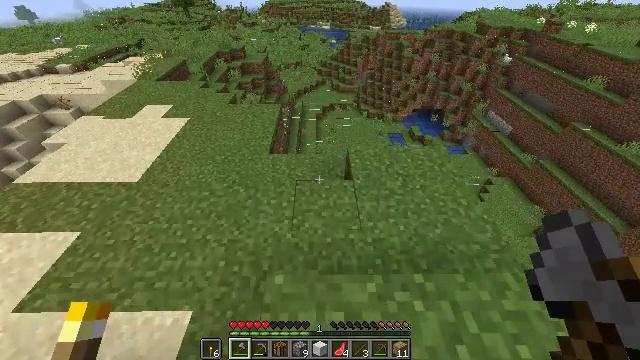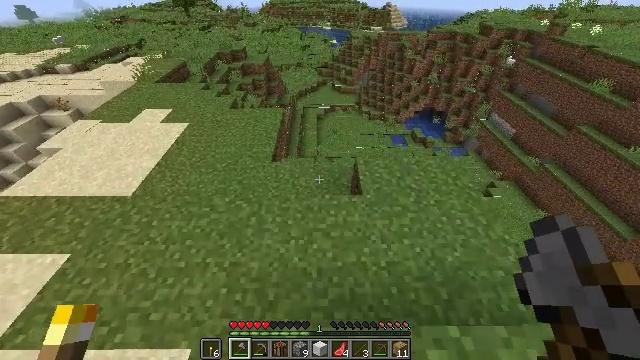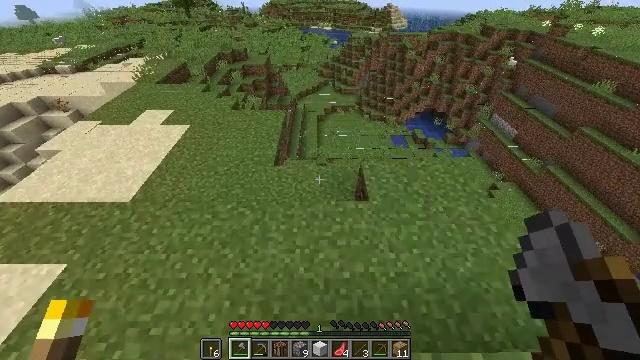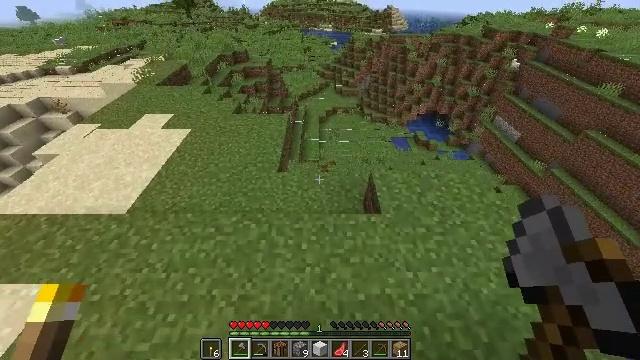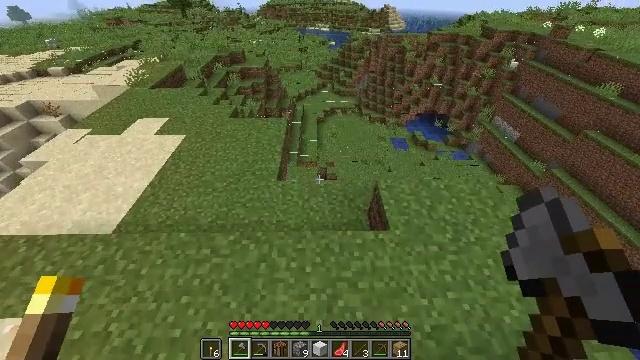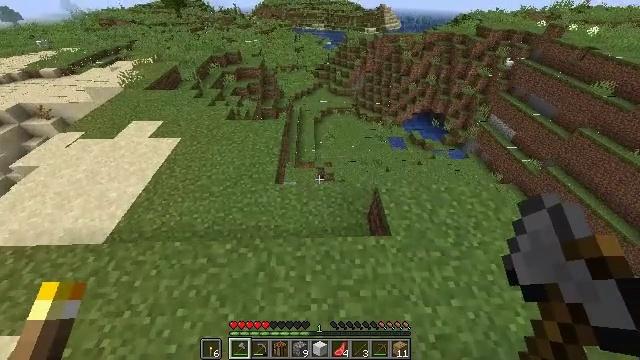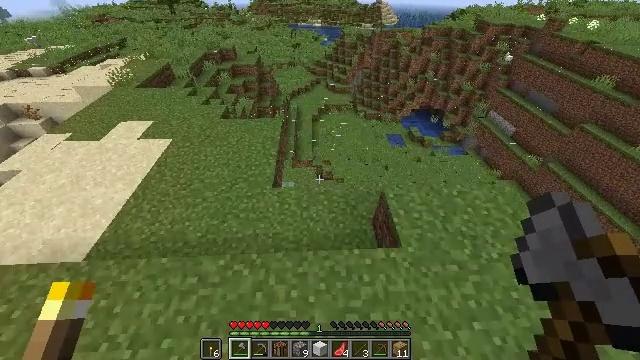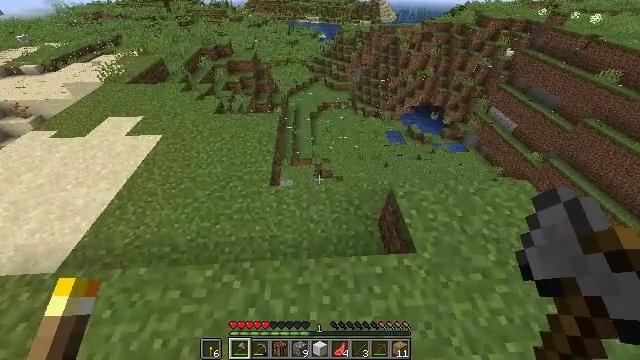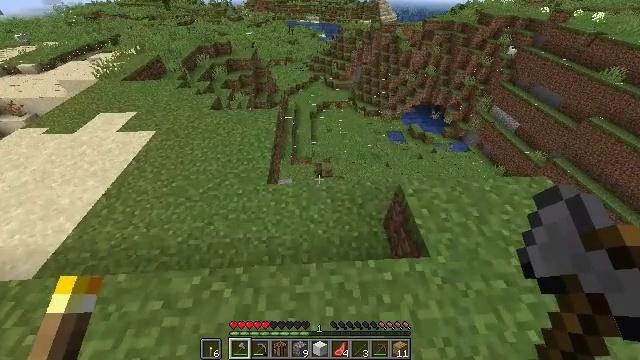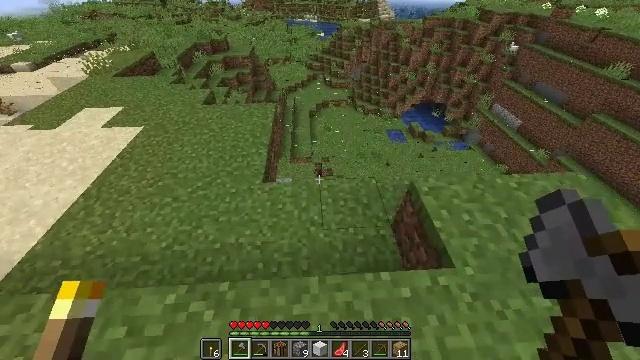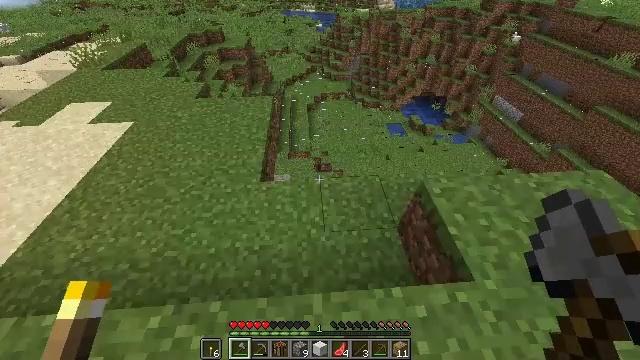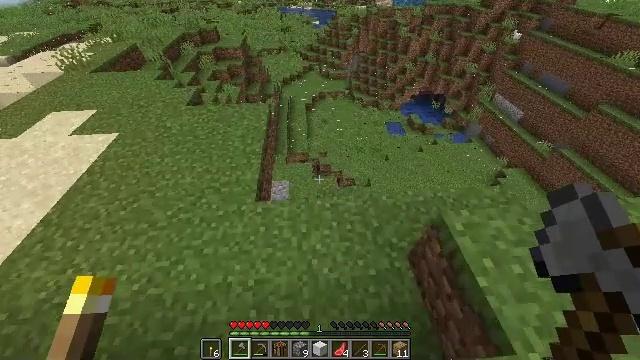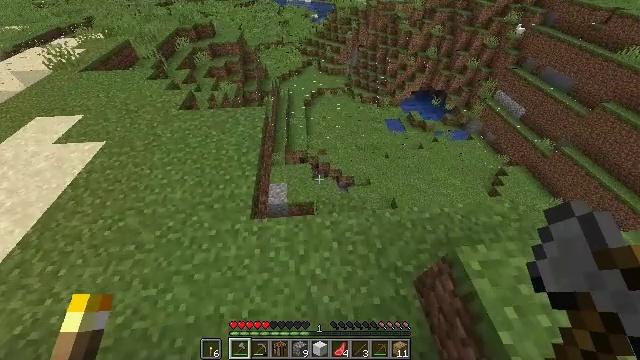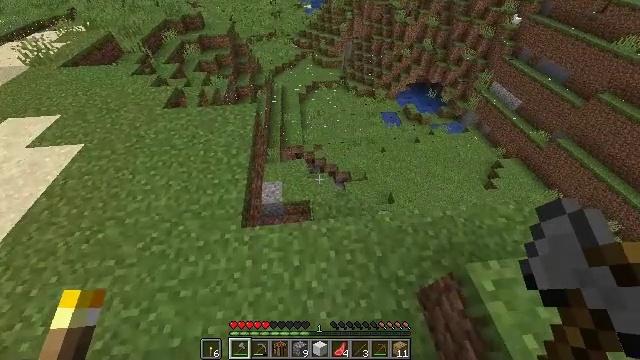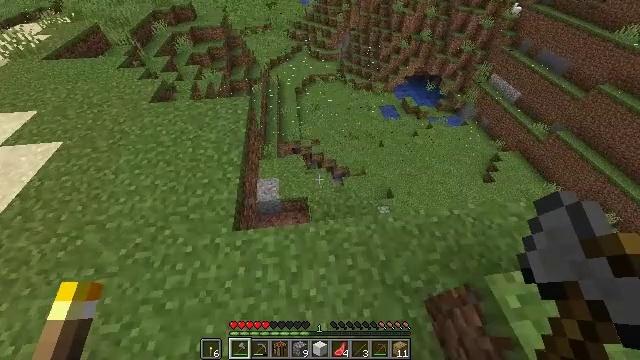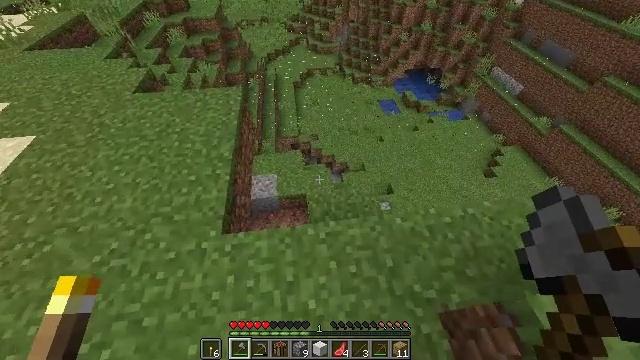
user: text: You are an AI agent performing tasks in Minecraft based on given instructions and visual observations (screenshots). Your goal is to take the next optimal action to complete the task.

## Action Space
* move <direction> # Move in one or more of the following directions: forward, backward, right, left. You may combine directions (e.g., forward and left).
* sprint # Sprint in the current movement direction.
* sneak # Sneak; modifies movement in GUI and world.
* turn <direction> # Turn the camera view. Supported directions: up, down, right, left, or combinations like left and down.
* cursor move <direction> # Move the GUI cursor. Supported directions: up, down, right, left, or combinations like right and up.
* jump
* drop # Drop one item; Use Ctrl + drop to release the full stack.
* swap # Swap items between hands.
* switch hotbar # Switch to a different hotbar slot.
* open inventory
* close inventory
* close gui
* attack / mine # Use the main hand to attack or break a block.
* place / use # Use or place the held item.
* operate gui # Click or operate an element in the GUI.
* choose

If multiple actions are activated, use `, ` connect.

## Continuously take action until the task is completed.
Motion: motion action
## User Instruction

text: Craft an iron ingot by smelting iron ore.
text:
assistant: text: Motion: move forward and move left, sprint
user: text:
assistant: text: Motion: move forward and move left, sprint
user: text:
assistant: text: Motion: move forward, sprint
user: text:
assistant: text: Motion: move forward, sprint
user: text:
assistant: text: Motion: move forward, sprint
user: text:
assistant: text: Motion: move forward, sprint
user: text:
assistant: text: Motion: move forward, sprint
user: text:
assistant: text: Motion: move forward, sprint
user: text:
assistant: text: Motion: move forward, sprint
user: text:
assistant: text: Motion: move forward, sprint, turn down
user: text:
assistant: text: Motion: move forward, sprint
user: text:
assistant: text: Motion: move forward, sprint, turn down
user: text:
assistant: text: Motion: move forward, sprint, turn right and down
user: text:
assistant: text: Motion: move forward, sprint, turn down
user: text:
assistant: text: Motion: move forward, sprint, turn down
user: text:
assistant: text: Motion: move forward, sprint
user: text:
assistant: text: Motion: move forward, sprint, turn down
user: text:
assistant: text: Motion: sprint, turn down
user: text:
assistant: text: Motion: turn down
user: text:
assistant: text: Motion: turn right and down
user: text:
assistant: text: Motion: no_op
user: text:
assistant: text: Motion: no_op
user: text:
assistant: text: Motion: move forward
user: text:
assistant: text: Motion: move forward
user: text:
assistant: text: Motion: move forward and move right
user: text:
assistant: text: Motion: move forward and move right
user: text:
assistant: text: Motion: move forward and move right, turn right and down
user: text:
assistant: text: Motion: move forward and move right, turn right
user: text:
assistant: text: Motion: move forward and move right
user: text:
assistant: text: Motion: move forward, turn right